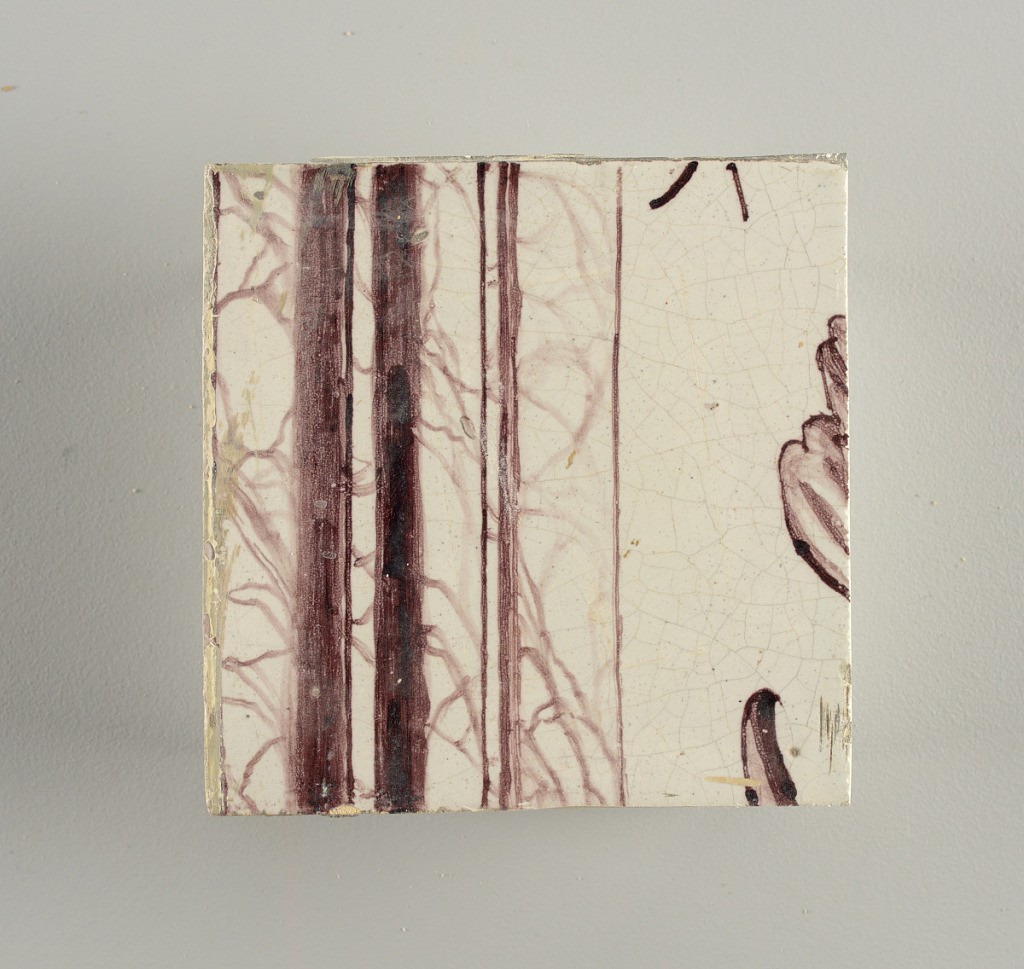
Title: Wall facing
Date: ca. 1725
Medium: tin-glazed earthenware, underglaze
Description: Running design for a frieze or a dado, composed of scrolls of foliage and strapwork, and four repeating motifs--a seated woman in a small upright oval medallion, a putto seated on a rocailled base, and strapwork in axial pattern.  The various panels, A to F, show various repeats of the same design, all being five tiles high and a varying number of tiles wide.